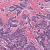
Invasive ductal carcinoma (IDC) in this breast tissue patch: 1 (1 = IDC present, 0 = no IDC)